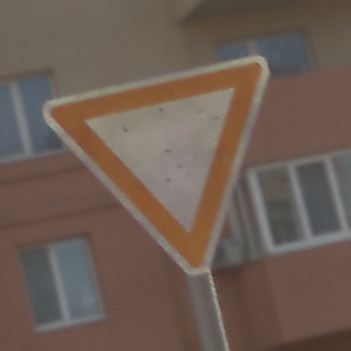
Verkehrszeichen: VorfahrtGewaehren
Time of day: MorningAfternoon
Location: Outdoor (Urban)
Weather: PartlyCloudy
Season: NotSpecified
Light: Natural